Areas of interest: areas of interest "Picking Garden"
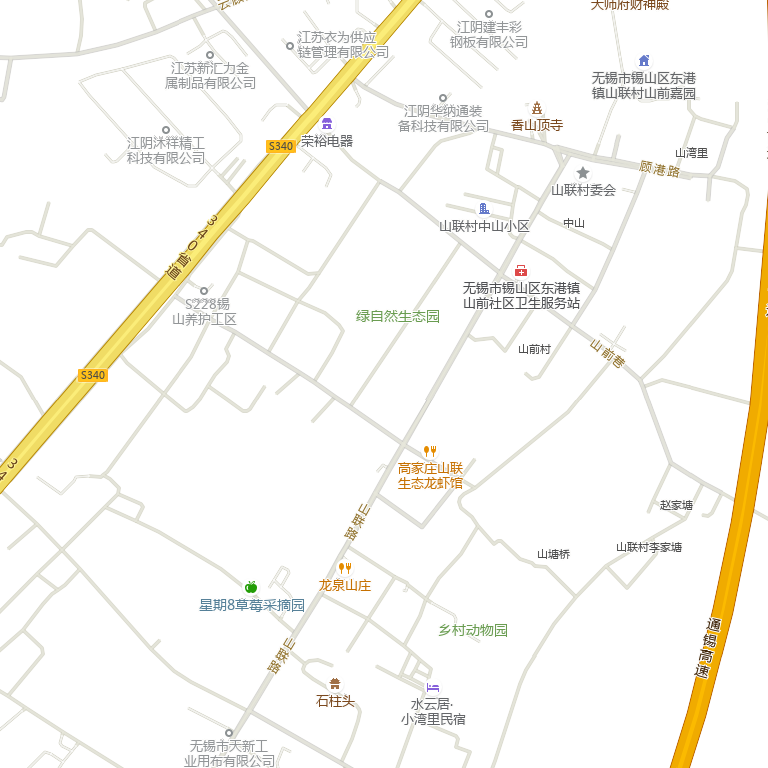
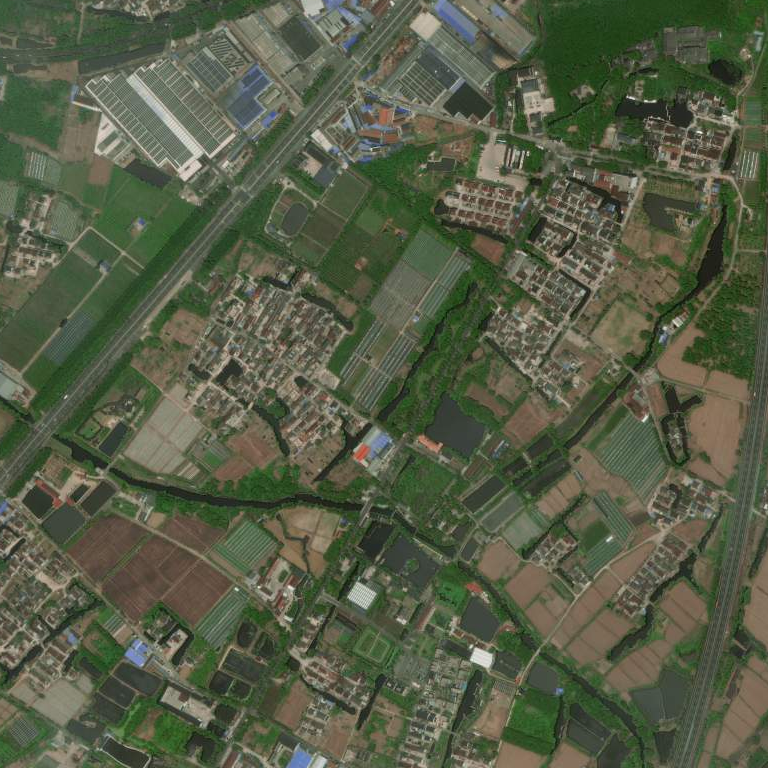